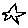
Label: star